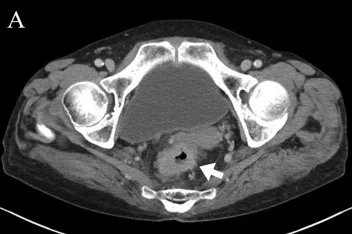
Computed tomography (CT). . CT shows a mass in the rectum.
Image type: radiology (ct)